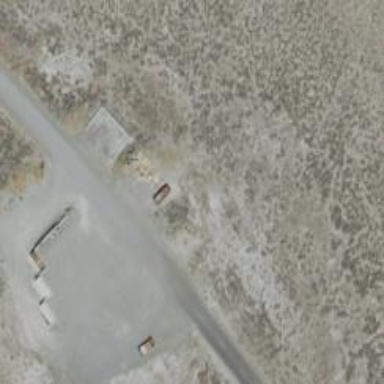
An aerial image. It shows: Waste transfer station.